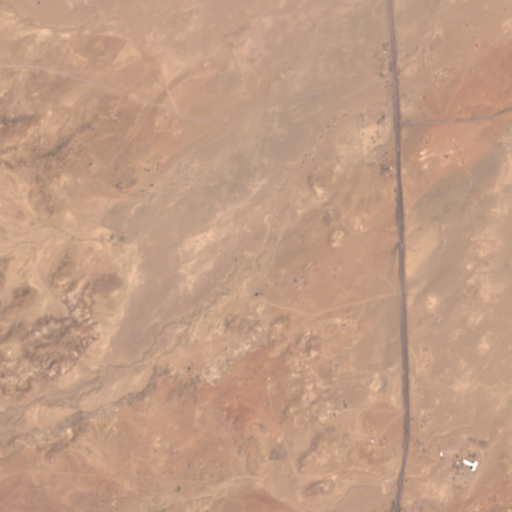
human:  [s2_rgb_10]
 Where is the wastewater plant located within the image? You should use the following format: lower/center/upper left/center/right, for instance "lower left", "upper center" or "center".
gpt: The wastewater plant is located in the center left of the image.
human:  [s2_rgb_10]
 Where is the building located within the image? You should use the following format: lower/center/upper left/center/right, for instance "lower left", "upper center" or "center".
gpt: The building is located in the lower right of the image.
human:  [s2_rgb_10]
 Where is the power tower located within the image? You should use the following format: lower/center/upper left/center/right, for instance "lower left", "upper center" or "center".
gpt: There is no power tower in the image.